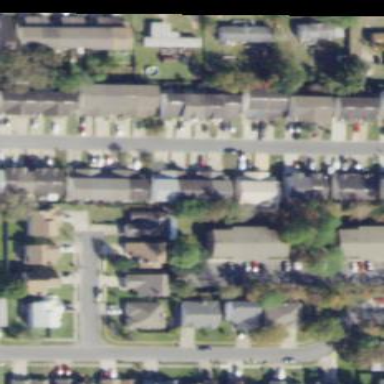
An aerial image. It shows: This residential area consists of single-family homes.